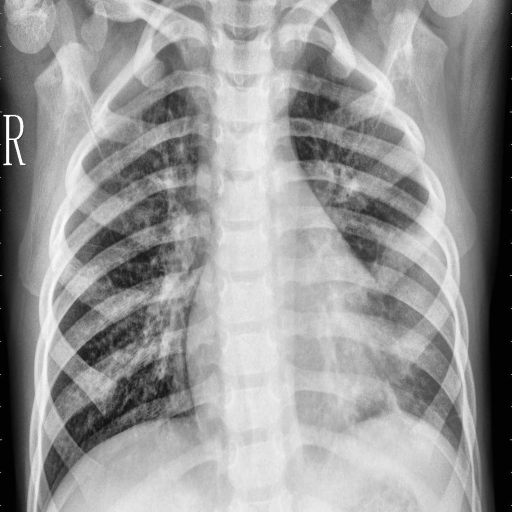
Finding: PNEUMONIA